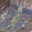
Label: 1